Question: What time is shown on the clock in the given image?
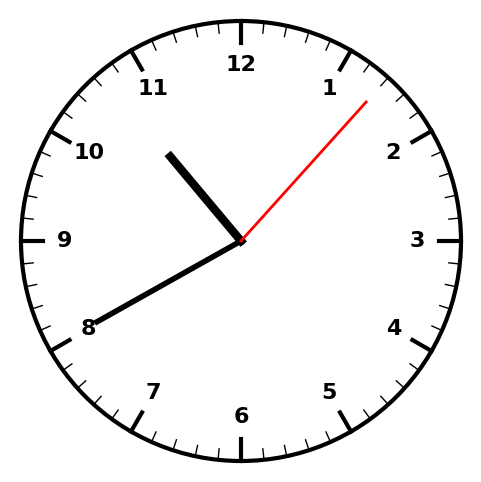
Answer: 10:40:07